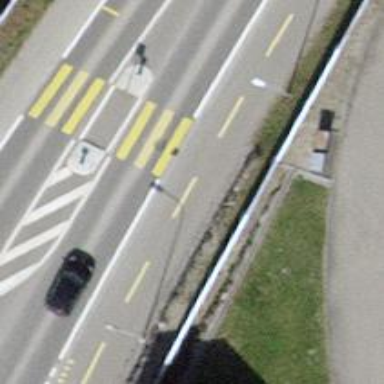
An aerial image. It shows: Kerb barrier.